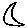
Label: moon